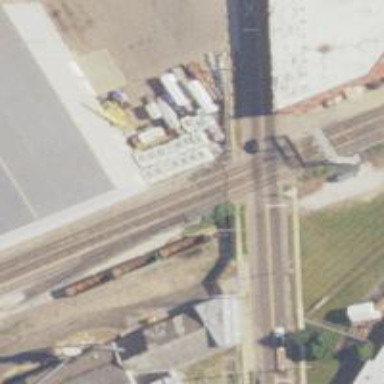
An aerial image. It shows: Crossing for the railway.